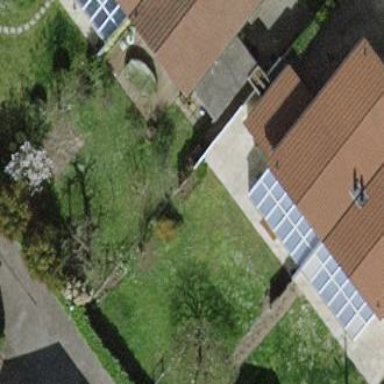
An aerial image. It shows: Garden enclosed by fence.